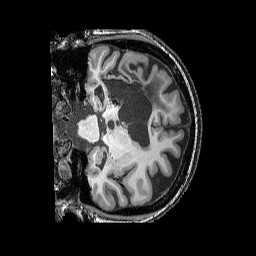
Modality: T1w
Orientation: coronal
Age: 31
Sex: female
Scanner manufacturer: siemens
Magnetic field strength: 3 T
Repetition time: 2.25 s
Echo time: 0.00411 s